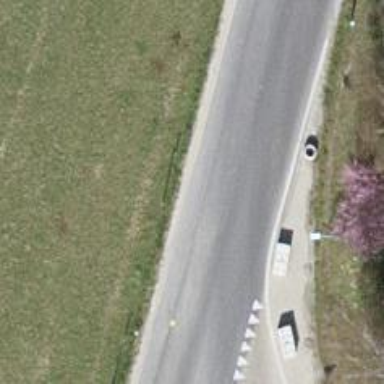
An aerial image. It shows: Tertiary road.